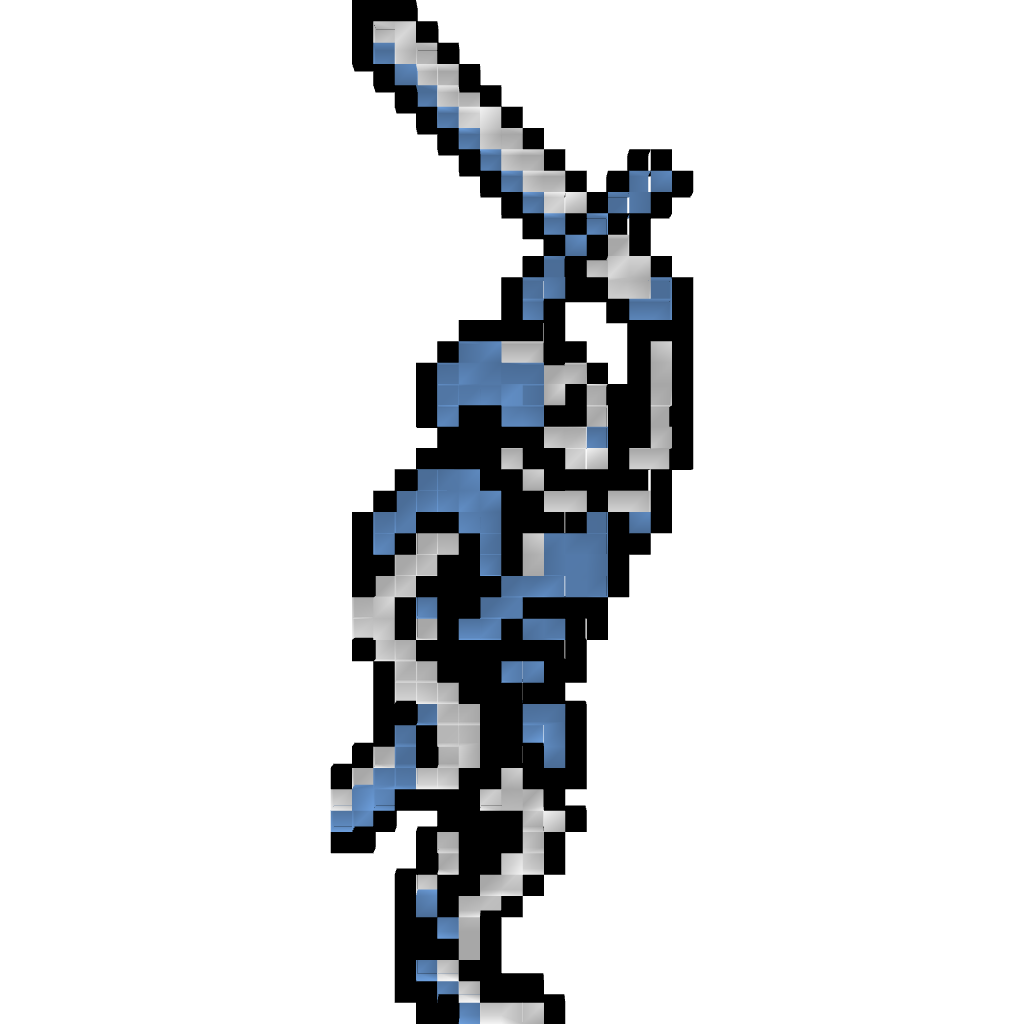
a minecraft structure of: Armored Skeleton with sword Castlevania 3 bad low quality